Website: apple
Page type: account-selection
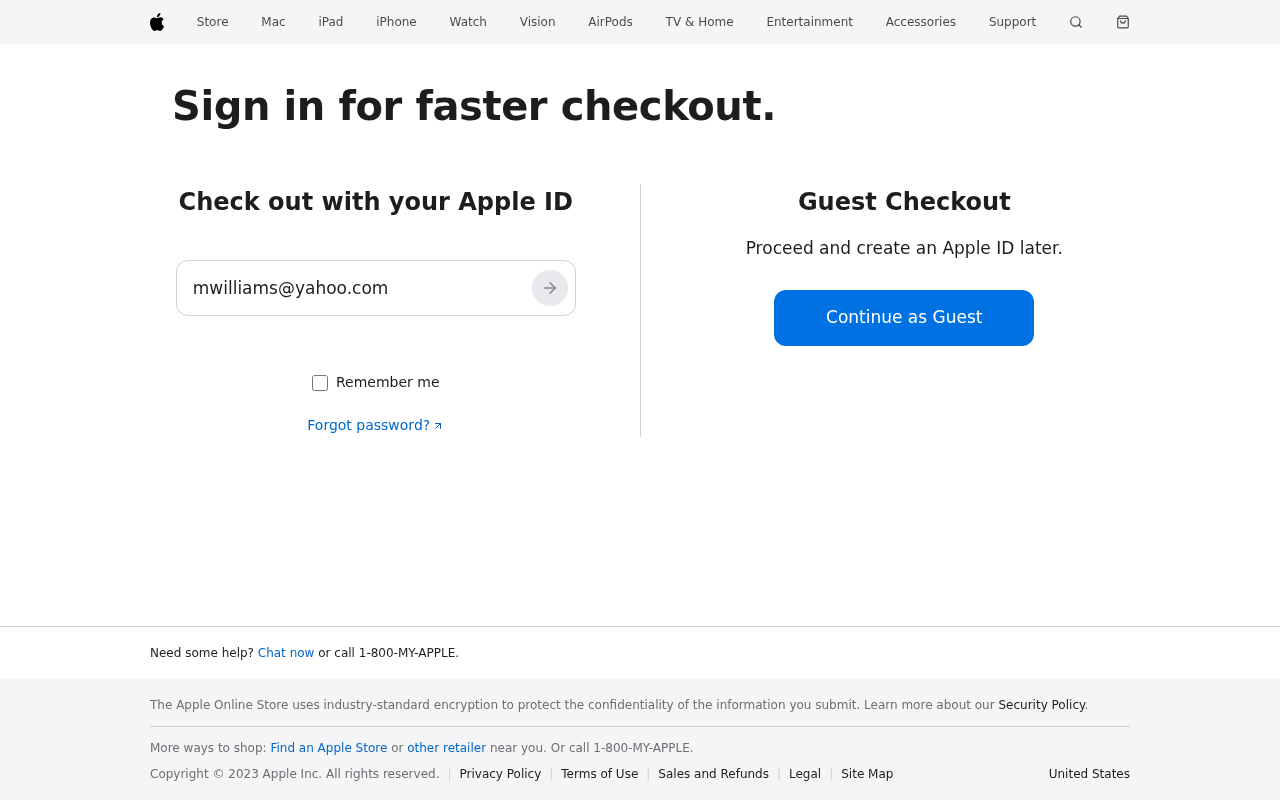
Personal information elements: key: PII_EMAIL
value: mwilliams@yahoo.com